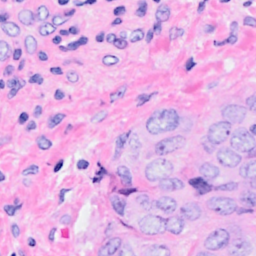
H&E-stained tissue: Breast